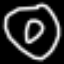
Label: donut